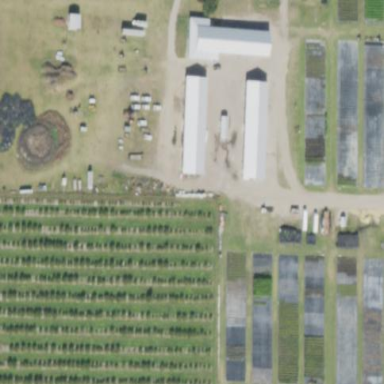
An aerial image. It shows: Plant nursery specializing in trees.